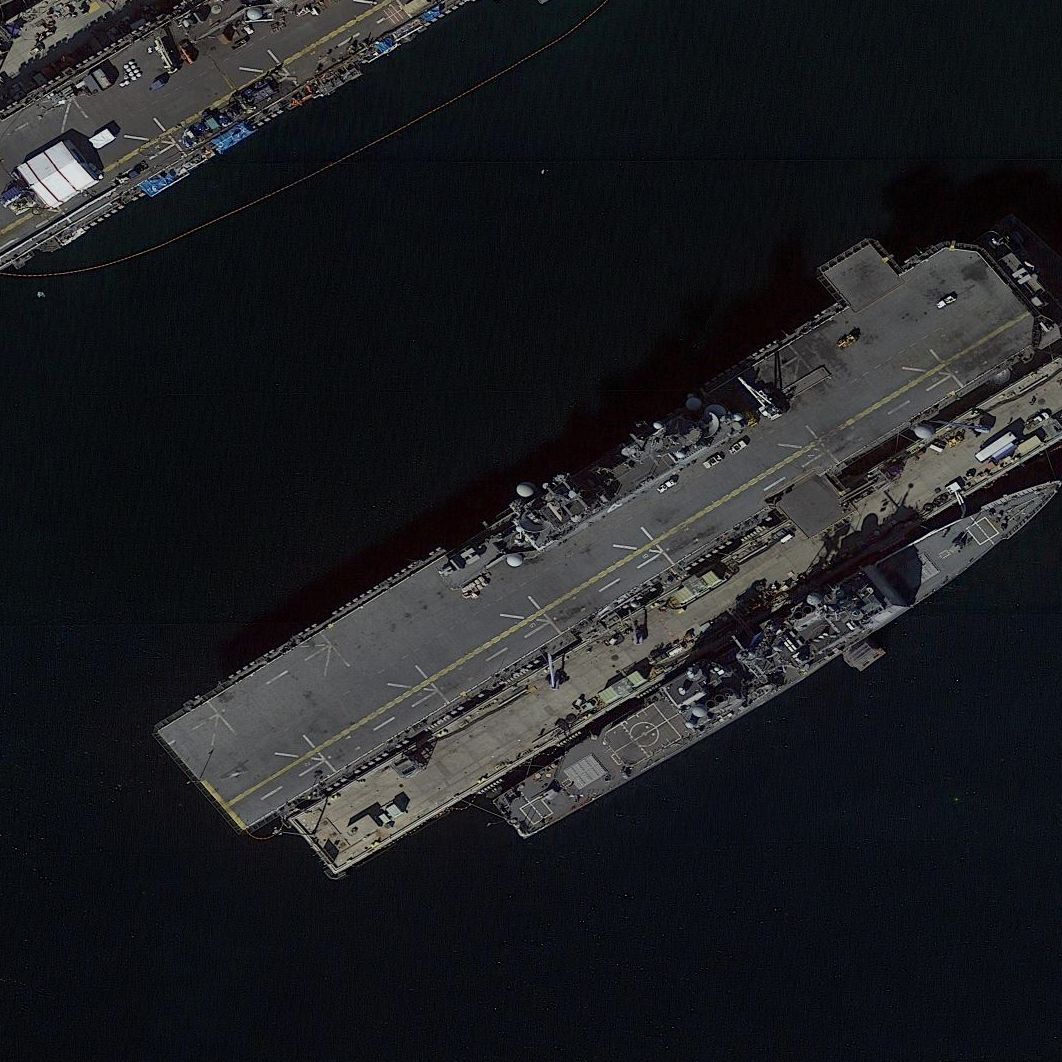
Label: assault